Interaction volume radius: 10 \u00c5
Interaction volume height: 25 \u00c5
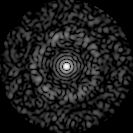
Disorder parameter: 0.8478